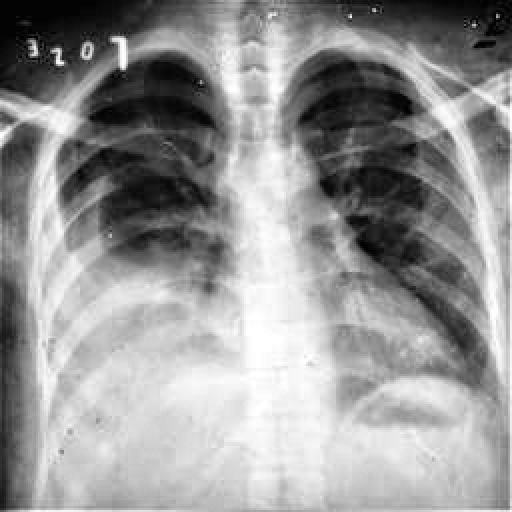
Finding: TUBERCULOSIS